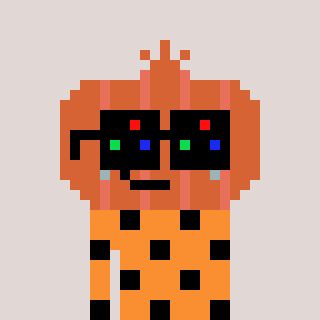
a pixel art character with square black sunglasses, a onion-shaped head and a orange-colored body on a warm background